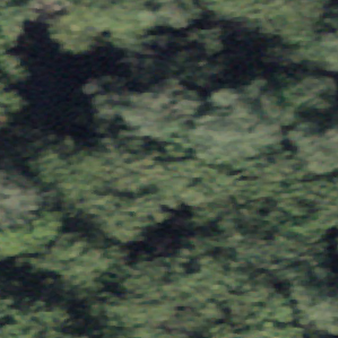
Label: other